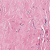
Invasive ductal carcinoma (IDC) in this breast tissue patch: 0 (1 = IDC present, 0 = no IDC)